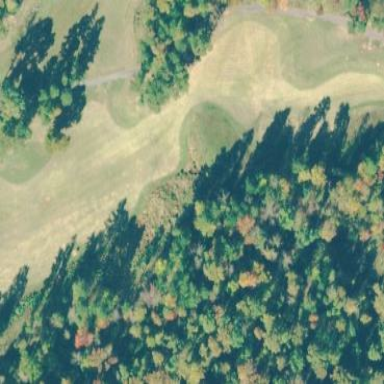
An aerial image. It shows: Golf fairway surrounded by grass.